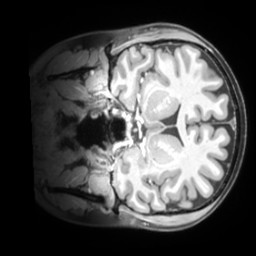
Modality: T1w
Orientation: coronal